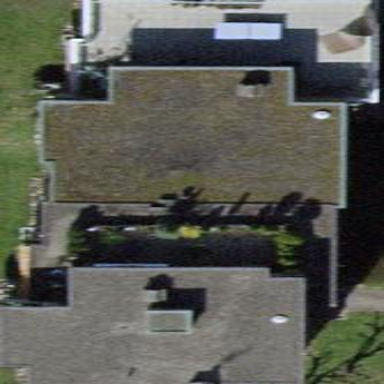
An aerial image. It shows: Building with flat roof.